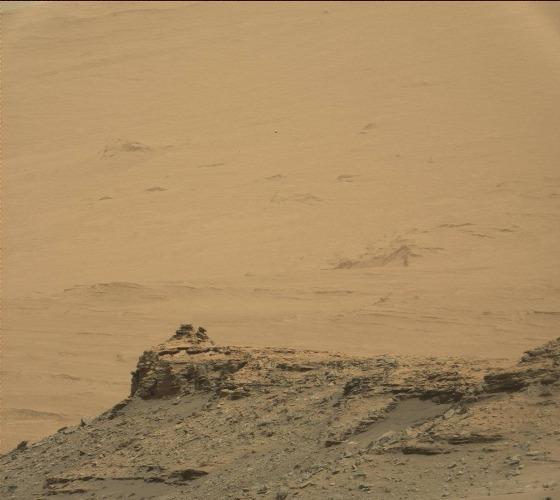
Terrain classes present: Bedrock, Gravel / Sand / Soil, Rock